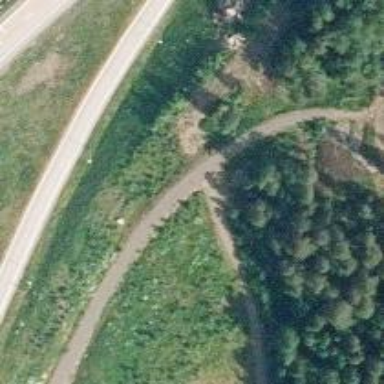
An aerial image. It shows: Asphalt cycleway.